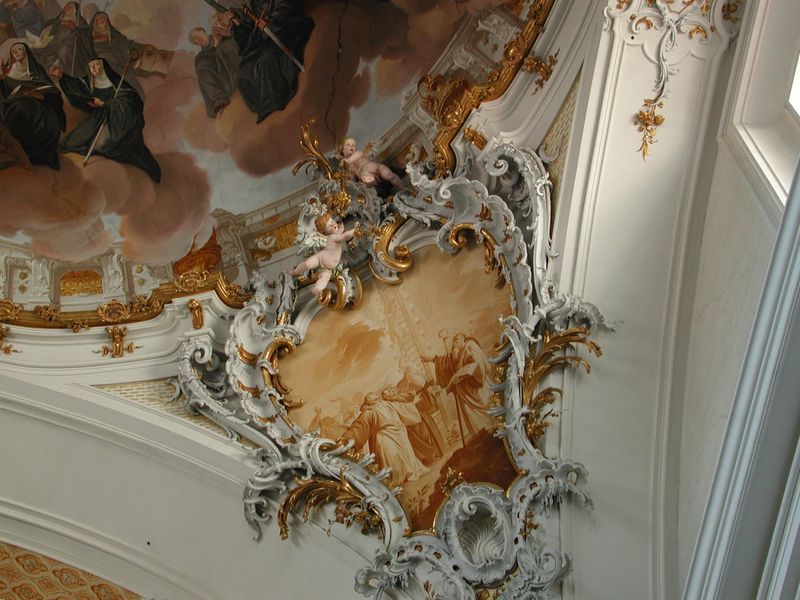
Titel: Ottobeuren, Klosterkirche
Künstler: Christoph Vogt
Standort: Ottobeuren, Klosterkirche (EU - D - Bayern)
Schlagwörter: flügel, gemälde, gott, himmel, umhang, weiß, wolken, braun, fenster, männer, schwarz, schloss, ornament, gericht, wand, barock, bibel, rahmen, bild, kirche, gewand, gold, decke, innen, rokoko, rosa, fliegen, kinder, engel, ranken, bogen, stab, leiter, detail, ornamente, verzierung, stuck, stil, oben, gewölbe, moses, buch, medaillon, vergoldet, kloster, nonne, zwickel, kathedrale, sims, jesus, apokalypse, heilige, deckengemälde, fresko, teuer, putten, putti, verkündigung, rocaille, nonnen, stilvoll